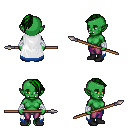
a pixel art fantasy rpg character, female body template, orc, green skin, white trimmed cape, magenta pants, green long mohawk hairstyle, white cloth bandages, black shoes, spear, four views (front, back, left, right), 2x2 character sprite sheet, small pixel art, hard edges, no anti-aliasing